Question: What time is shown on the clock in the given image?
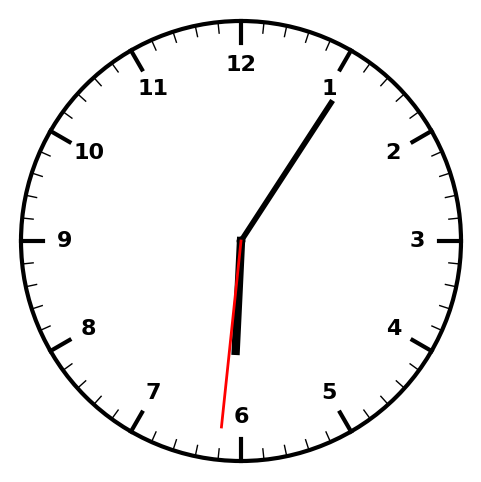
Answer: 06:05:31